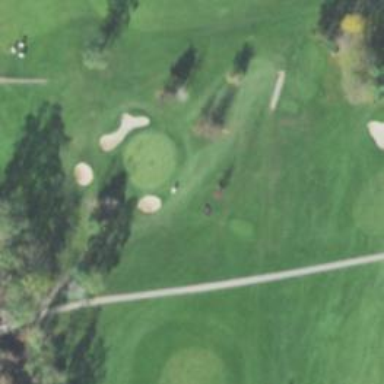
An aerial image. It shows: Path for both road and golf.